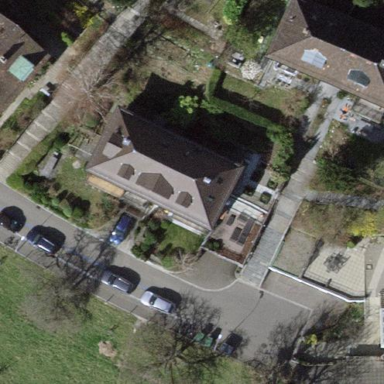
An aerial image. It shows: Building with hipped roof shape.